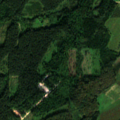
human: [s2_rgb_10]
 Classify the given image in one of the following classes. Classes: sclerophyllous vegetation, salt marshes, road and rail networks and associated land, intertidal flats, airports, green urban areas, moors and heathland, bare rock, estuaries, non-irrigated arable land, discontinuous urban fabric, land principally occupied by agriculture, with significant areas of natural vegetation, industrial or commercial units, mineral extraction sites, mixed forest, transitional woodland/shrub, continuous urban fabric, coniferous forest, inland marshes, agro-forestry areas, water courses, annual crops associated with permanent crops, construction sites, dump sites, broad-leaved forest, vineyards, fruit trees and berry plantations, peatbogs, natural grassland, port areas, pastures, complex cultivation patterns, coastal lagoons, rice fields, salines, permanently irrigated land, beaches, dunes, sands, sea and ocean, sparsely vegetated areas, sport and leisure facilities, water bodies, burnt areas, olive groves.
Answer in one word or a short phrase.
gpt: pastures, broad-leaved forest, coniferous forest, transitional woodland/shrub